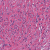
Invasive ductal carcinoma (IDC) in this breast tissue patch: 0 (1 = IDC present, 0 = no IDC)